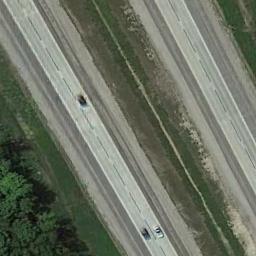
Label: freeway